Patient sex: M
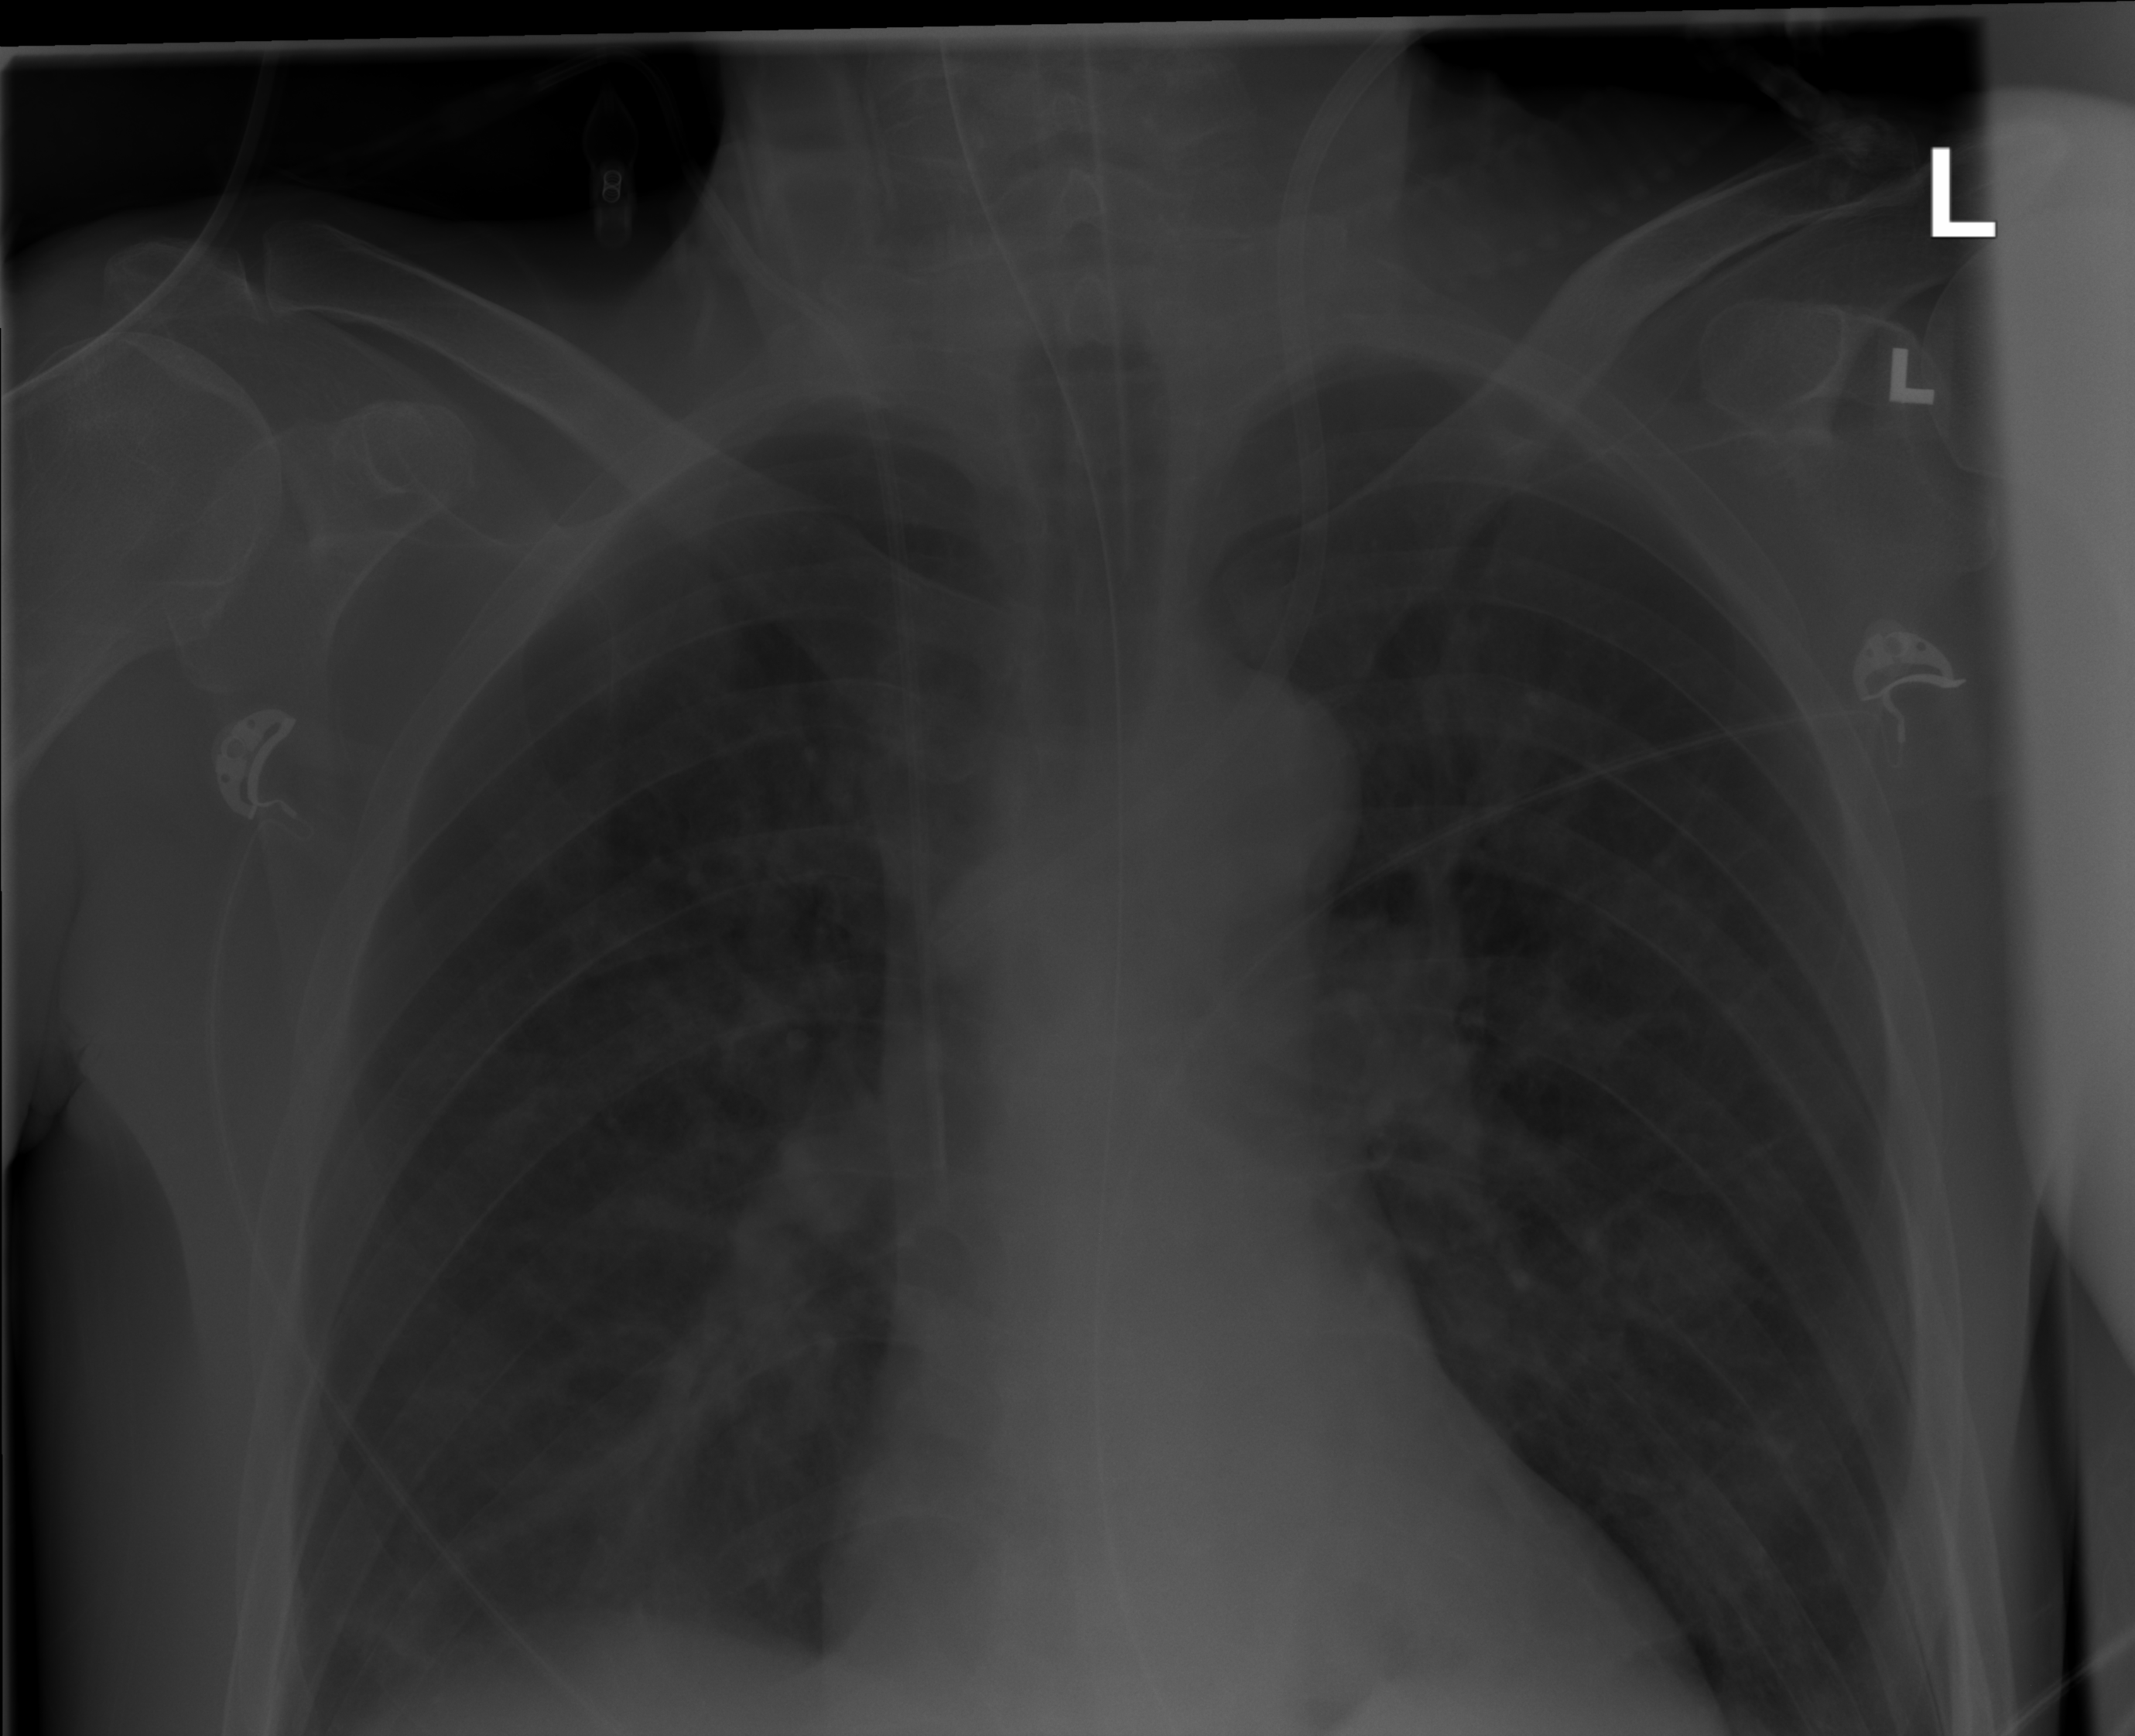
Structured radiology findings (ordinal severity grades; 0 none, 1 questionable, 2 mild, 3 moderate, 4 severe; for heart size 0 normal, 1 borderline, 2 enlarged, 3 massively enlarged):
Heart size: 0
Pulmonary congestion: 0
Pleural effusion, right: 2
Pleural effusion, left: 0
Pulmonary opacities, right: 0
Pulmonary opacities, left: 0
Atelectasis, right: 2
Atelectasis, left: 0